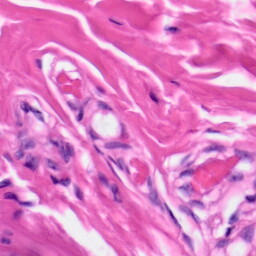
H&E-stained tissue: Skin